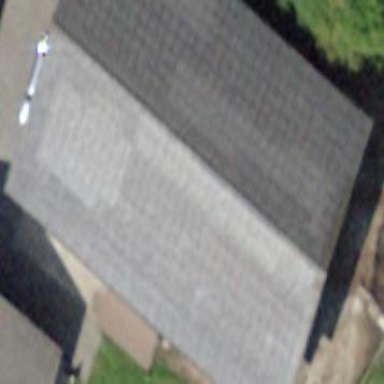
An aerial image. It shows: Rural barn.